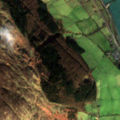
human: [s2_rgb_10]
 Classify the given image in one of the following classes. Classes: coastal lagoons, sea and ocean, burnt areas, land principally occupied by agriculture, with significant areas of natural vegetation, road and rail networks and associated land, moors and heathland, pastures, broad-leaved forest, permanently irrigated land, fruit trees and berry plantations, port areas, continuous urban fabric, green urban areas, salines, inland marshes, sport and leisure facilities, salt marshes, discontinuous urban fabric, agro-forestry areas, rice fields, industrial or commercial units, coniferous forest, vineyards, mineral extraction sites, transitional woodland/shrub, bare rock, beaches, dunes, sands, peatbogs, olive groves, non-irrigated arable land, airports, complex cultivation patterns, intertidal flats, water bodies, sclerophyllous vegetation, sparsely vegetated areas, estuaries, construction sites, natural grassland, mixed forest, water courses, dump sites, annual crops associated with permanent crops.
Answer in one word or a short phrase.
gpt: discontinuous urban fabric, pastures, coniferous forest, natural grassland, moors and heathland, peatbogs, sea and ocean